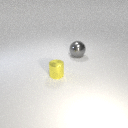
small yellow metal cylinder to the left of large gray metal sphere